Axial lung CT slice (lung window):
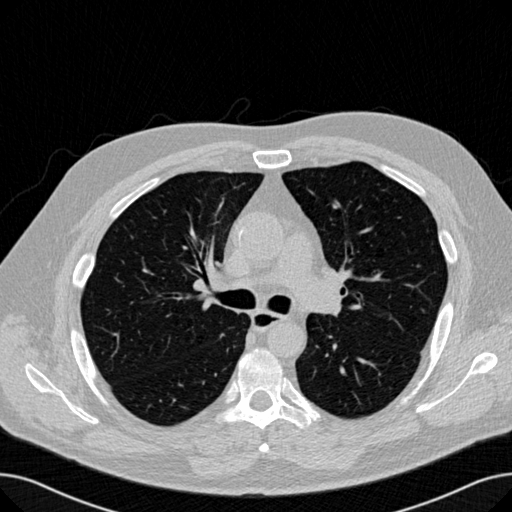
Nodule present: no